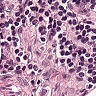
Metastatic tissue present: no